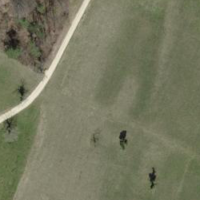
EUNIS habitat code: 52
Species observed at this site:
Papilio machaon
Phaneroptera falcata
Primula veris
Chorthippus biguttulus
Melanargia galathea